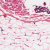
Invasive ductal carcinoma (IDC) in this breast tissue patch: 0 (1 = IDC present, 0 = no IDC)